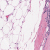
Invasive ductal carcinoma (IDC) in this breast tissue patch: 1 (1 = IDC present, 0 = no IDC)